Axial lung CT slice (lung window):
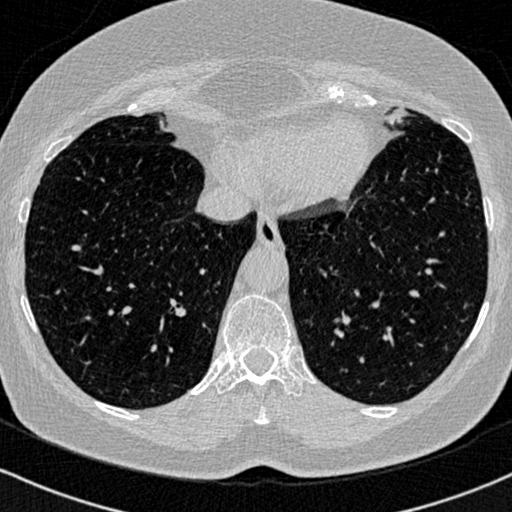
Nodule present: no